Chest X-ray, PA view. Patient: 52 years old, sex M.
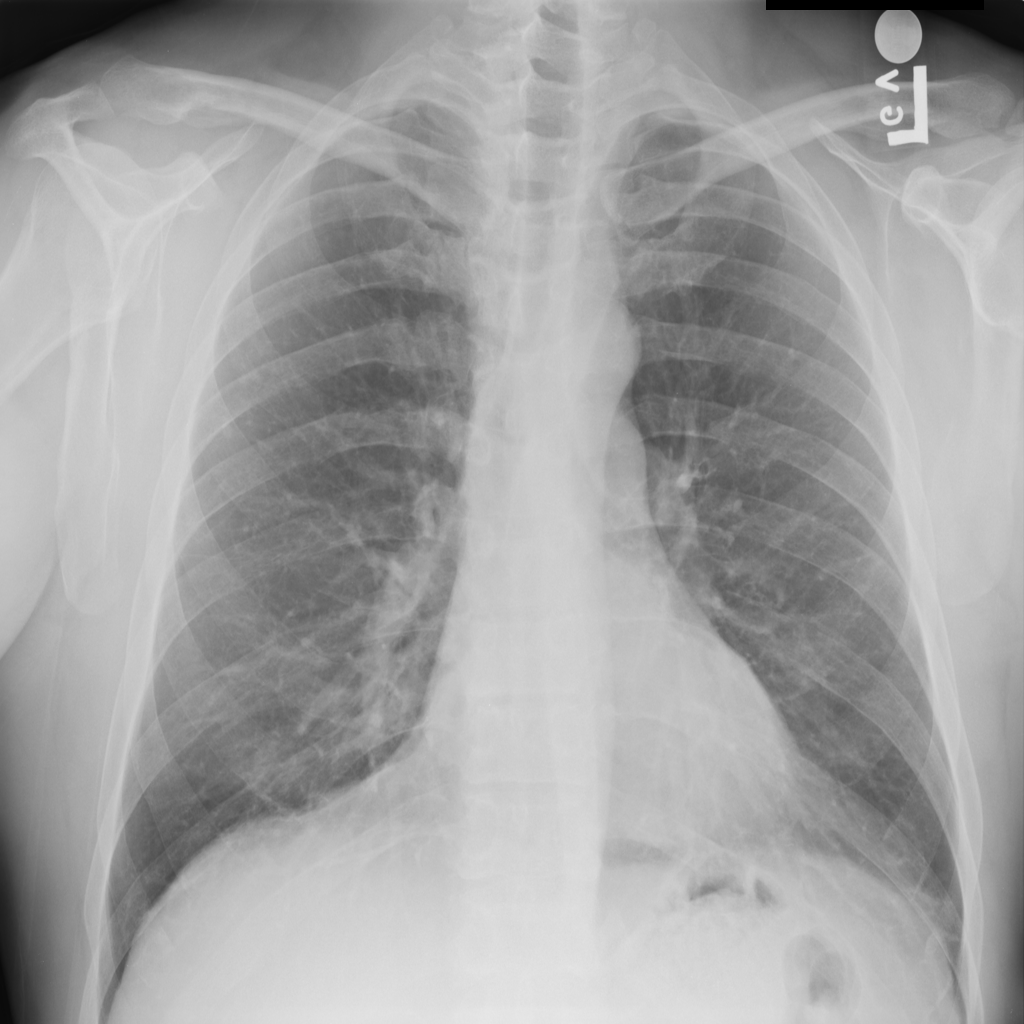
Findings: No Finding